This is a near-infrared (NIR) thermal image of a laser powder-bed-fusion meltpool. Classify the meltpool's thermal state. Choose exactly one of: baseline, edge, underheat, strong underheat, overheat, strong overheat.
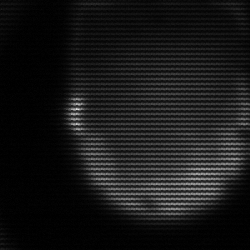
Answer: edge